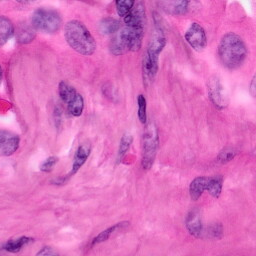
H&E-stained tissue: Pancreatic